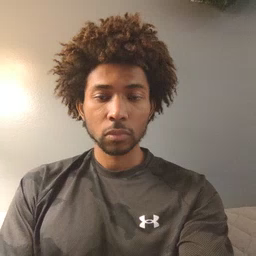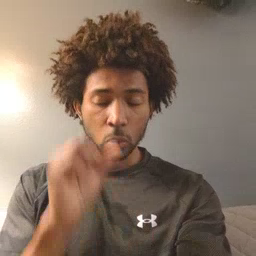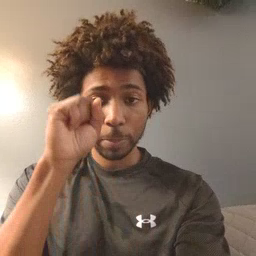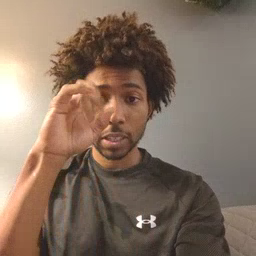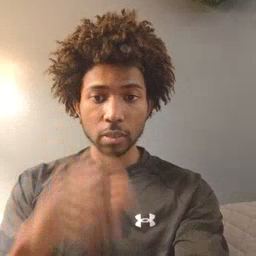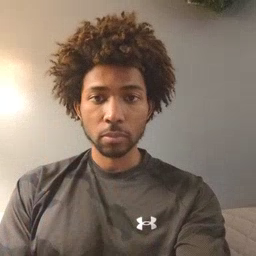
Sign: awake